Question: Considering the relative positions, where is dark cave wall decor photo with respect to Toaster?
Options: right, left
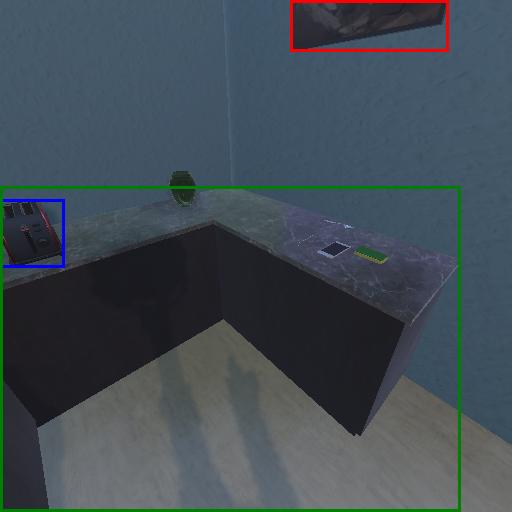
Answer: right